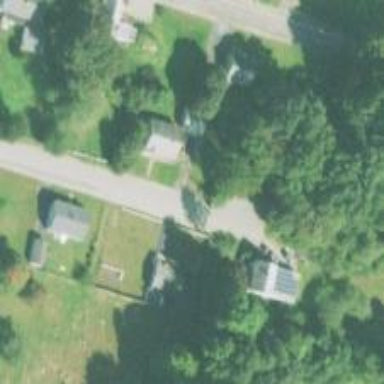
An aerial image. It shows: Residential driveway serving as service road.